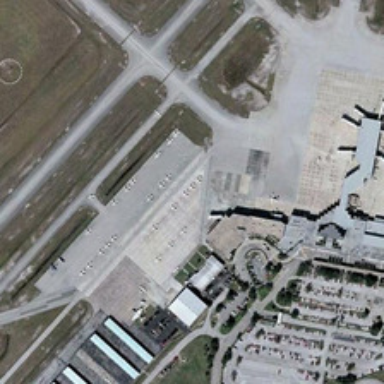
Many planes are parked in an airport near a parking lot .